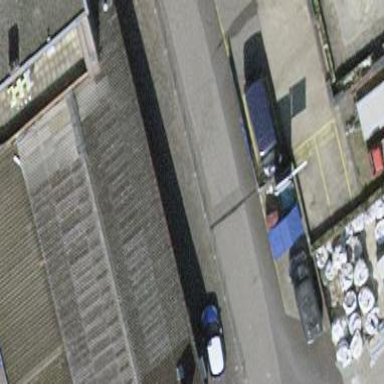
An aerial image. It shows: Building that houses car repair shop.